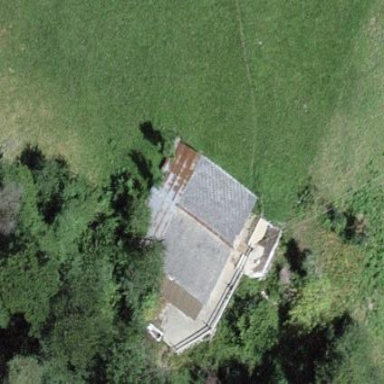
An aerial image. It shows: Barn.